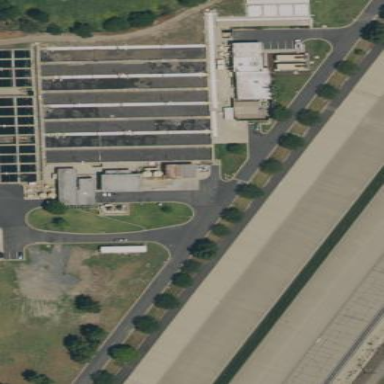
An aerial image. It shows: Wastewater plant.